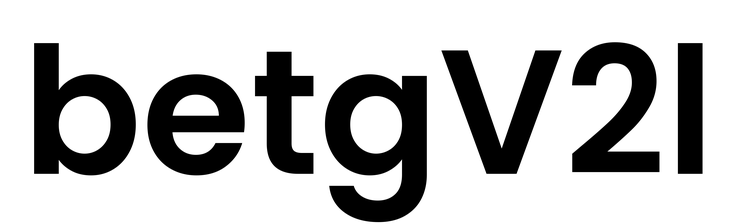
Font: Poppins-SemiBold